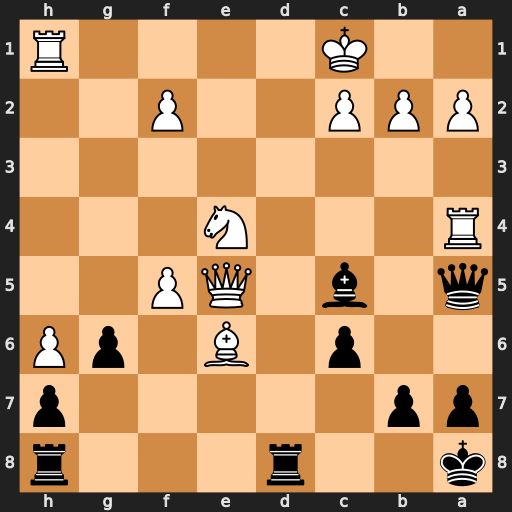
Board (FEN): k2r3r/pp5p/2p1B1pP/q1b1QP2/R3N3/8/PPP2P2/2K4R
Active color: b
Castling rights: -
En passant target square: -
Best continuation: Be3+ fxe3 Qxe5